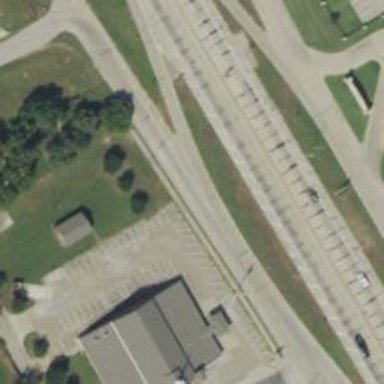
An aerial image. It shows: Tertiary road with frontage road.